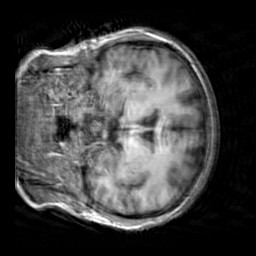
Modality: T1w
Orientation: coronal
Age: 44
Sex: female
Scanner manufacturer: siemens
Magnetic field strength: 3 T
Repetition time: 2.3 s
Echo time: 0.00303 s